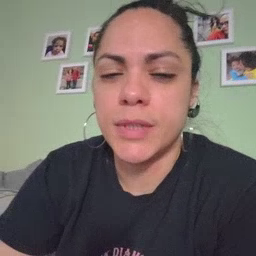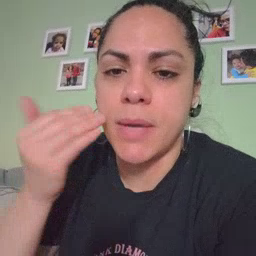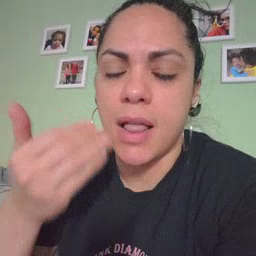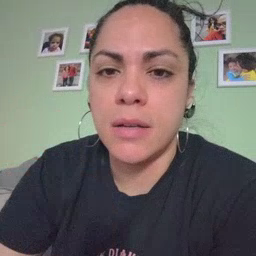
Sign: smile